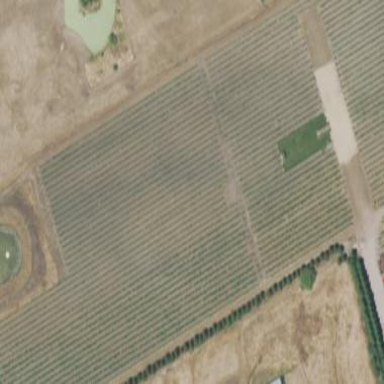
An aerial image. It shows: Vineyard where grapes are grown.